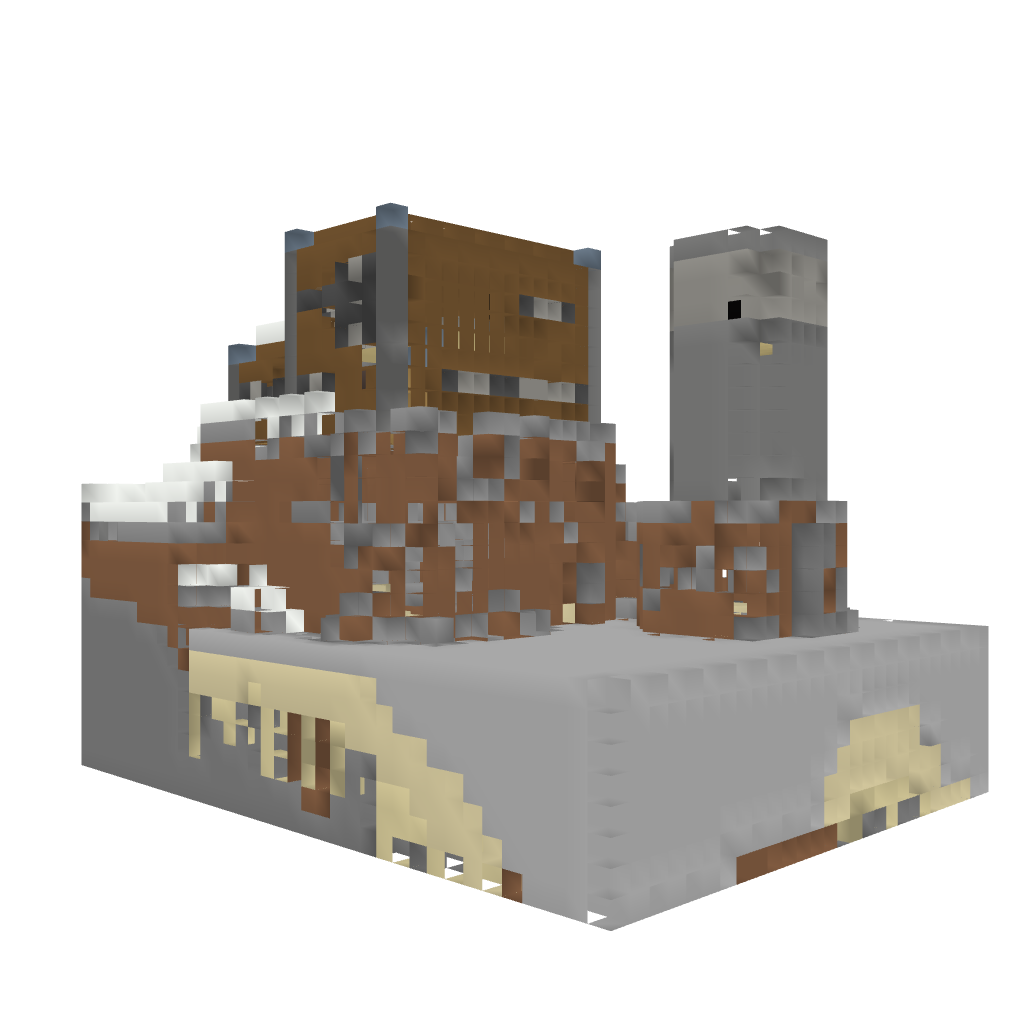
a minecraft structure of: To The Moon